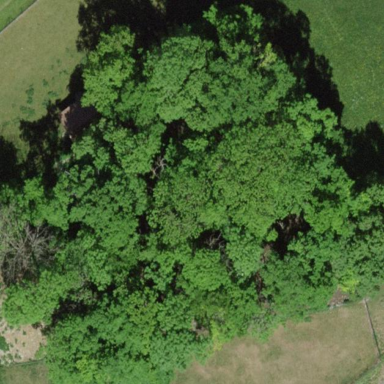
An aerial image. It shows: Forest with broadleaved trees.